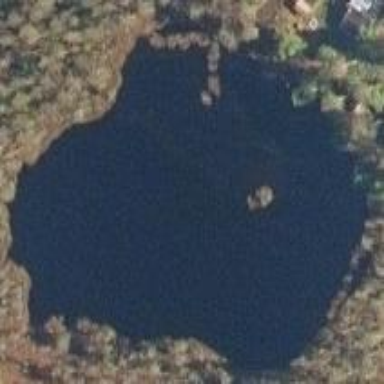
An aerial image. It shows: Beautiful lake surrounded by nature.